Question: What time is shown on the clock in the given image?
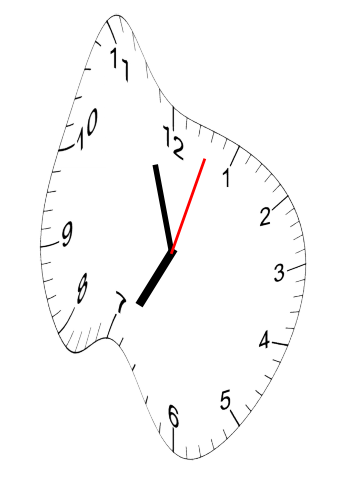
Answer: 06:57:03